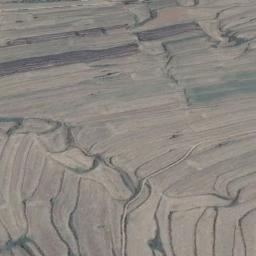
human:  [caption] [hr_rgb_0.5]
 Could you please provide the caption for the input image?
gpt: Many green plants are on the terrace .

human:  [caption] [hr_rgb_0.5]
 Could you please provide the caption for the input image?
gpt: There is a path between the terraces leading to a building .

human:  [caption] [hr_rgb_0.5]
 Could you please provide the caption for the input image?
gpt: A large layer of brown and green mixed terraces .

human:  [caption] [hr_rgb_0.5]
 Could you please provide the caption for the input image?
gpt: There are bare and green terrace .

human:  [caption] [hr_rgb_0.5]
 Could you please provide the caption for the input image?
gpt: There are many terraces arranged neatly .